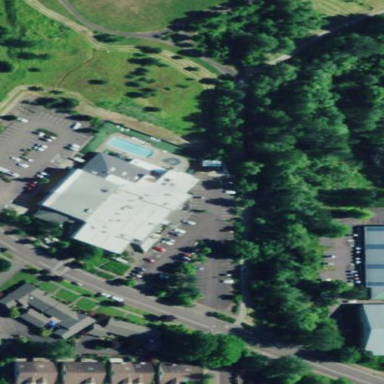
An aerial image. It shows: Building.